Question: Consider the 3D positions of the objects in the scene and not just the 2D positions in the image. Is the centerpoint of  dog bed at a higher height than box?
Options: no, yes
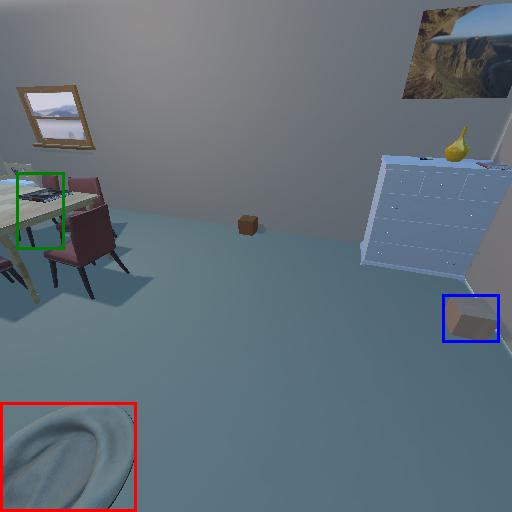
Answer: no